Question: I have this view called 'posts.blade.php' which gets included in 'home.blade.php':
'''
<div id="posts">
@foreach ($posts as $post)
<div class="list-item clearfix">
<div class="content">
<img src="{{ URL::to($post->thumbnail) }}" alt="" />
<h1>{{{ $post->title }}}</h1>
</div>
<div class="score">{{ $post->rating }}</div>
</div>
@endforeach
<div id="pagination">{{{ $posts->links() }}}</div>
</div>
'''
When a user searches for certain posts, the controller's 'postSearch()' function returns a JSON response:
'''
function postSearch()
{
$posts = $posts->select(...)->where(...)->orderBy(...)->paginate(5); //Search posts
return Response::json(View::make('includes.posts', ['posts' => $posts])->render());
}
'''
And jQuery appends the HTML on the '#posts' div:
'''
$('#search').submit(function(e) {
e.preventDefault();
var form = $(this);
$.post(form.attr('action'), form.serialize(), function(data) {
$('#posts').html(data);
});
});
'''
This works perfect. But now when I click on a pagination link, the page reloads and my search results are gone (obvious). How do I paginate these posts? I've read <URL> article, but I don't understand how to implement it.
This is my jQuery for the pagination so far:
'''
$('#posts').on('click', '.pagination a', function(e) {
e.preventDefault();
var url = $(this).attr('href'),
page = url.split('page=')[1],
data = $('#search').serializeArray();
data.push({page: page}); // Add page variable to post data
console.log(data);
$.post($('#search').attr('action'), data, function(data) {
$('#posts').html(data['posts']);
});
});
'''
This is data is being send when I click on a pagination link (page 2):

Unfortunately nothing happens, the posts from page 1 keep showing.
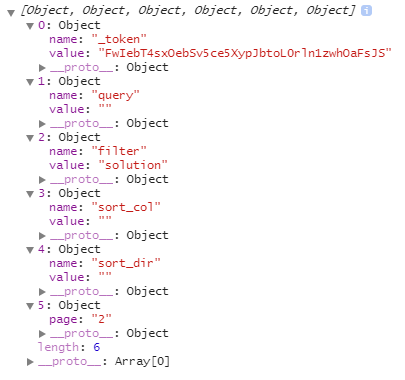
Answer: I'm not very familiar with pagination in Laravel but judging from the links you listed it doesn't look too hard. This code is untested though...
'''
$('#pagination a').on('click', function(e){
e.preventDefault();
var url = $(this).attr('href');
$.post(url, $('#search').serialize(), function(data){
$('#posts').html(data);
});
});
'''
### Update
In case the pagination links are wrong (like the were for the OP) you have to build the url by yourself.
Just take the url you want and add '?page=#number' to it.
'''
// page being the page number stripped from the original link
var url = $('#search').attr('action')+'?page='+page;
'''